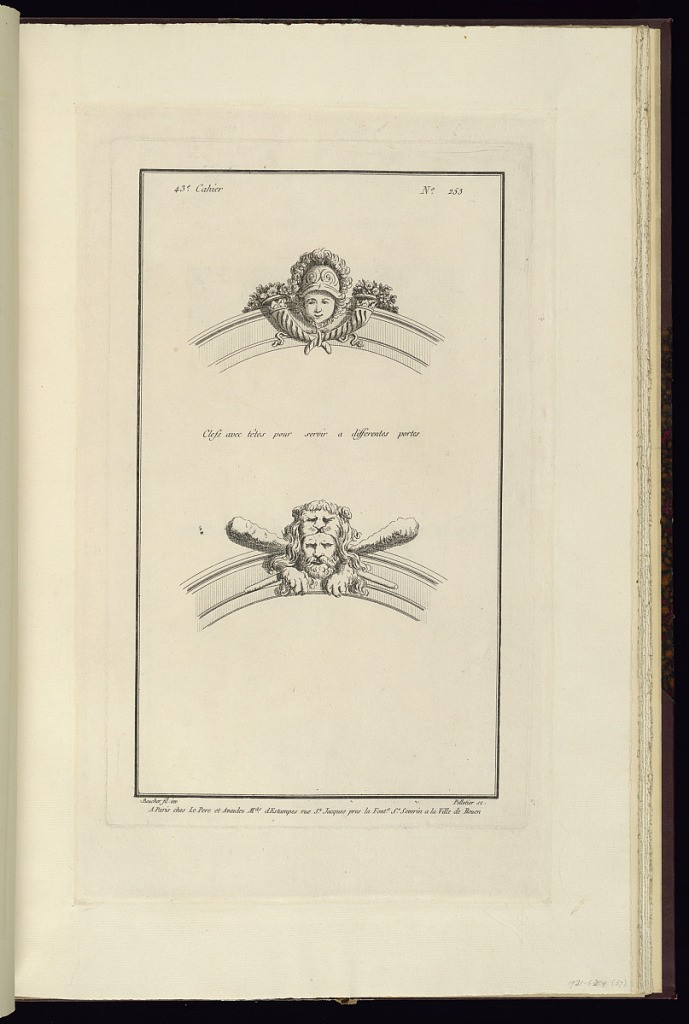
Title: Clefs avec têtes pour servir a differentes portes
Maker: Juste-François Boucher, French, 1736 – 1782
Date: ca. 1775
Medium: Engraving on off white laid paper
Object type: Print
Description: Two designs for keystones. The top design is in the form of a helmeted mascaron with crossed cornucopia; the bottom design is of a mascaron draped with a lion skin with crossed clubs. The plate is signed.